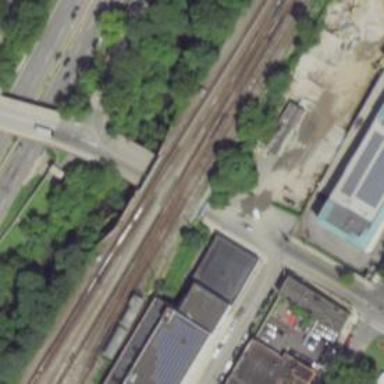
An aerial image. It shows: Bridge over electrified railway tracks.